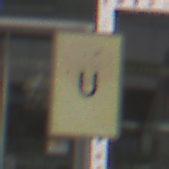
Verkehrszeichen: AnkuendigungOderFortsetzungUmleitungOhnePfeilsymbol
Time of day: Midday
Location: Outdoor (Urban)
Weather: Overcast
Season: NotSpecified
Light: Natural